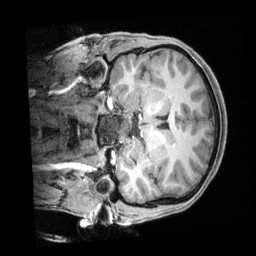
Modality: T1w
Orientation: coronal
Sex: male
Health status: ill
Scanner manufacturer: siemens
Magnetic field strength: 3 T
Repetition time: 2.4 s
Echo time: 0.00201 s